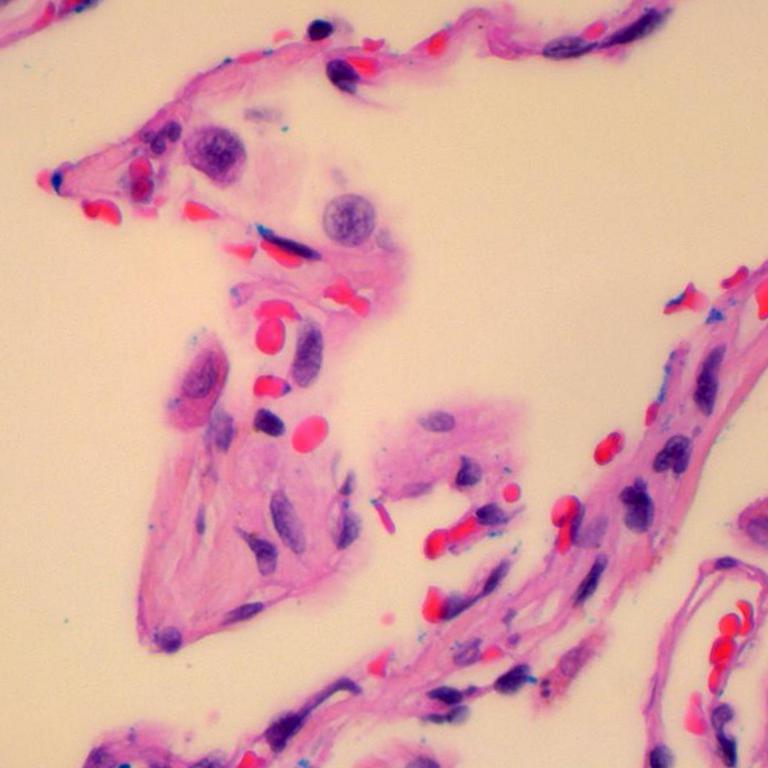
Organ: lung
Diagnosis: benign